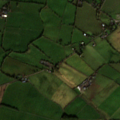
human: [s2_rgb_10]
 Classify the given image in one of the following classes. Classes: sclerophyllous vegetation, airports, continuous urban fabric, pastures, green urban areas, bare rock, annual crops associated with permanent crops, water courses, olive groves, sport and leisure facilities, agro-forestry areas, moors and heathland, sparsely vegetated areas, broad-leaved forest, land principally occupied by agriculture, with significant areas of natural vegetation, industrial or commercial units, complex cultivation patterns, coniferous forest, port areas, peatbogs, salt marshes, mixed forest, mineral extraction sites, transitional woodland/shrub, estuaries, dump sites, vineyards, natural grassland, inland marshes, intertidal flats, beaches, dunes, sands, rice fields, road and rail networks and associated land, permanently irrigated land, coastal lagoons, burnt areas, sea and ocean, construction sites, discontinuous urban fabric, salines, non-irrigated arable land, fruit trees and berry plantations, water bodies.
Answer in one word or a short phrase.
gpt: pastures